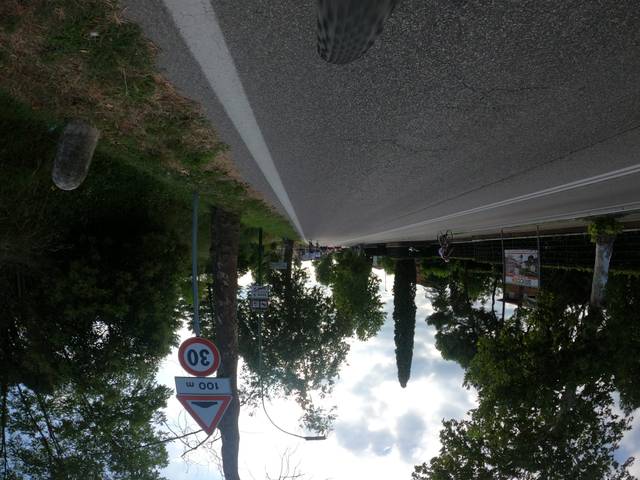
Region: Italy
Coordinates: 45.441, 10.679